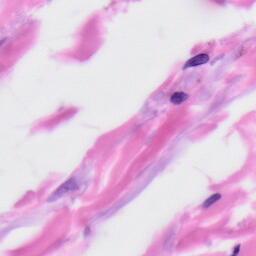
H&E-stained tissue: Skin